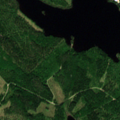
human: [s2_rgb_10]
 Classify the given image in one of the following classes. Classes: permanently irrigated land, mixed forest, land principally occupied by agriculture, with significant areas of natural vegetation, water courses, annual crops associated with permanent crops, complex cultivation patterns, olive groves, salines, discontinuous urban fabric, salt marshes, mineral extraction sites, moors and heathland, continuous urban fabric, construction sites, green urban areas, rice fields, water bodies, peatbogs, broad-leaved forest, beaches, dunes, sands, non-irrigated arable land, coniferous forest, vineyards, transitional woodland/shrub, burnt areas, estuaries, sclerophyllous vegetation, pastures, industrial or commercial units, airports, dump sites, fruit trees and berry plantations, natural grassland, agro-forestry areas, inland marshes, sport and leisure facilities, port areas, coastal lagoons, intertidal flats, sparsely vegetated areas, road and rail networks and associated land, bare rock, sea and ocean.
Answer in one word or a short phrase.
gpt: coniferous forest, mixed forest, water bodies